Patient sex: M
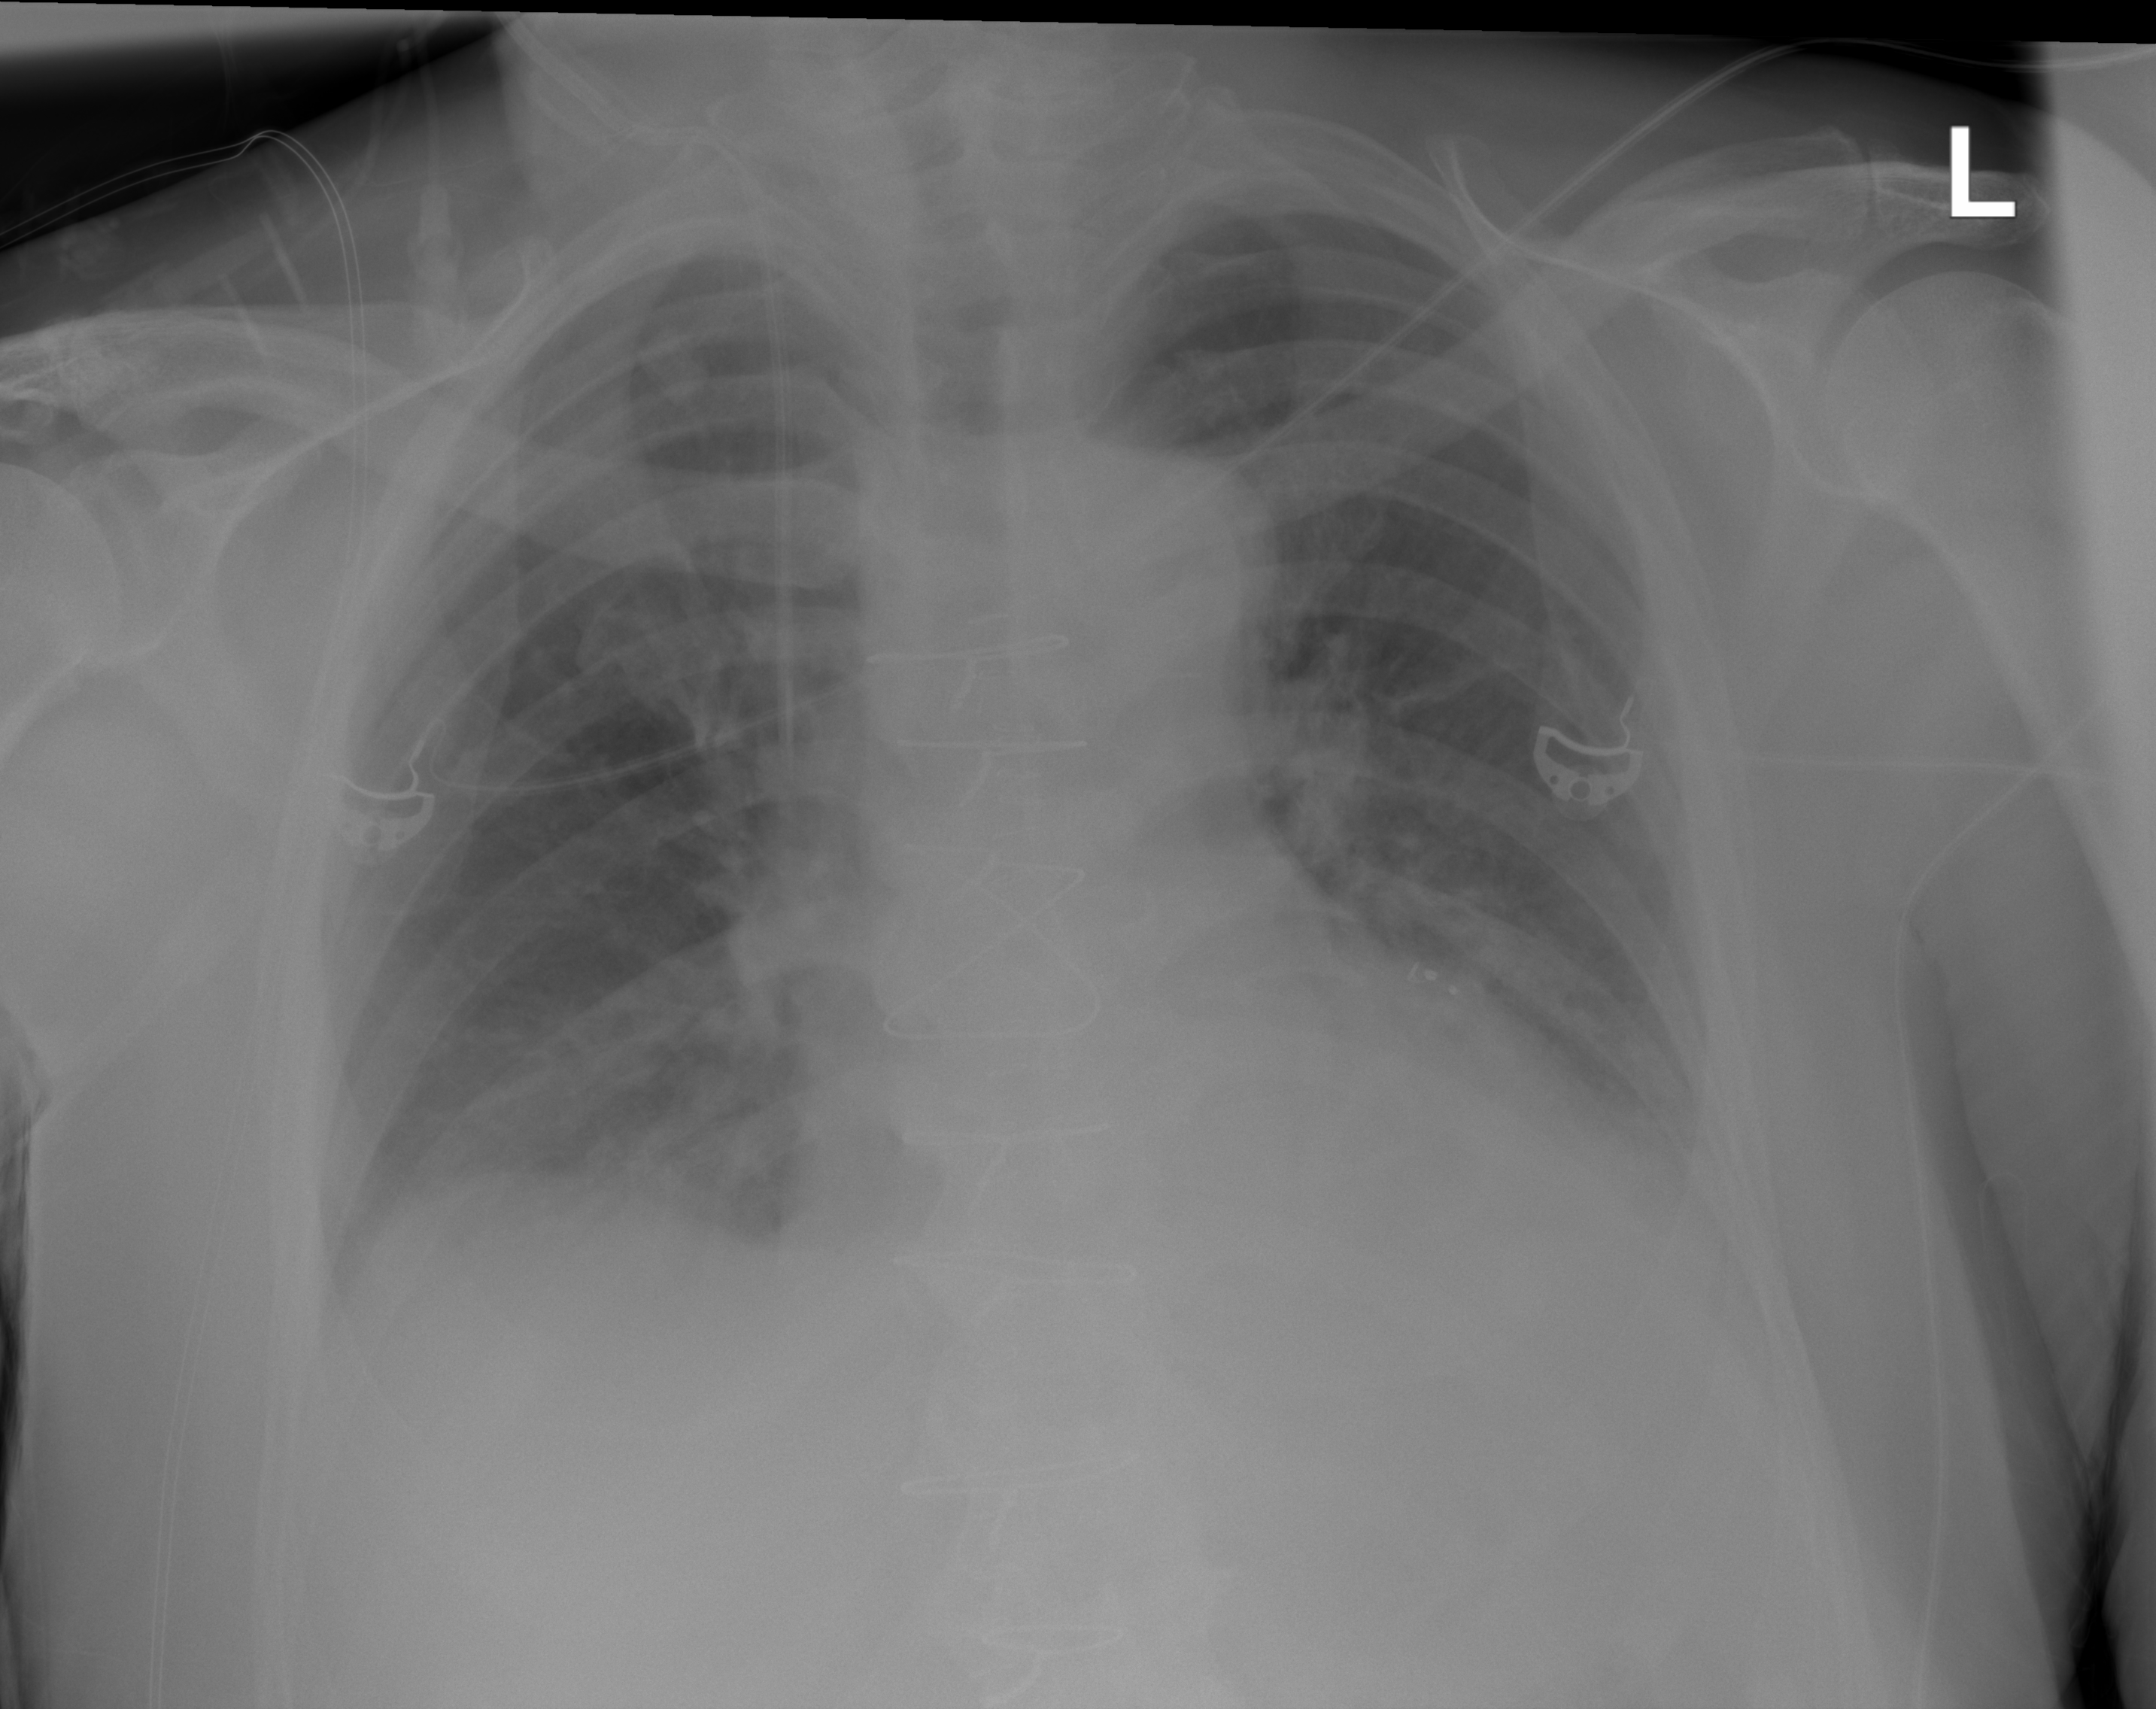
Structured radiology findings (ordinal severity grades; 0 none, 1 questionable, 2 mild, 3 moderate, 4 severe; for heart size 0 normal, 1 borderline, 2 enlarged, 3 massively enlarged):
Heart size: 1
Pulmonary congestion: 0
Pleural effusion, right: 0
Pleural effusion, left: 2
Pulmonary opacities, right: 0
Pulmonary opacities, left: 0
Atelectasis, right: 0
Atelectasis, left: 2